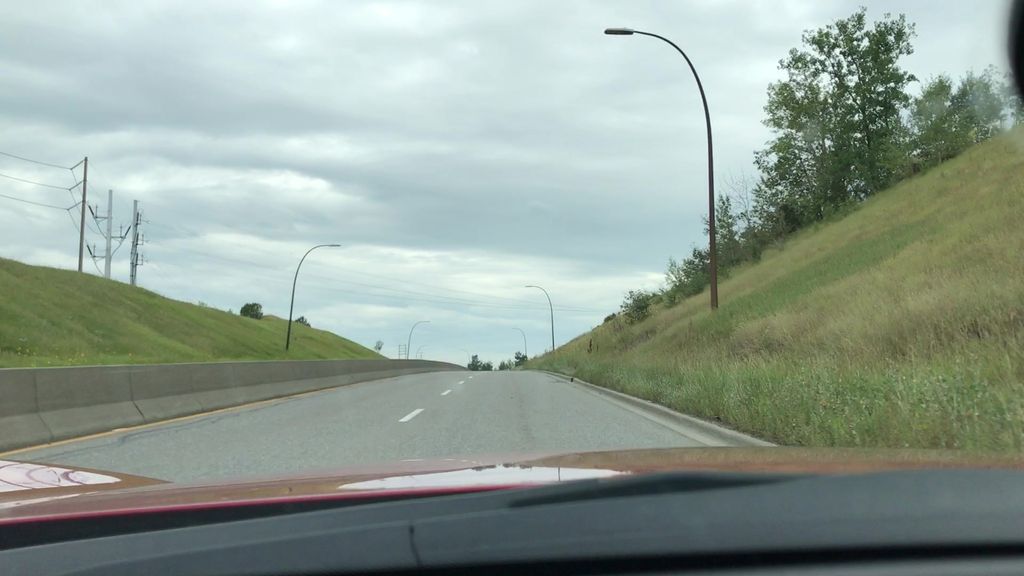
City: calgary